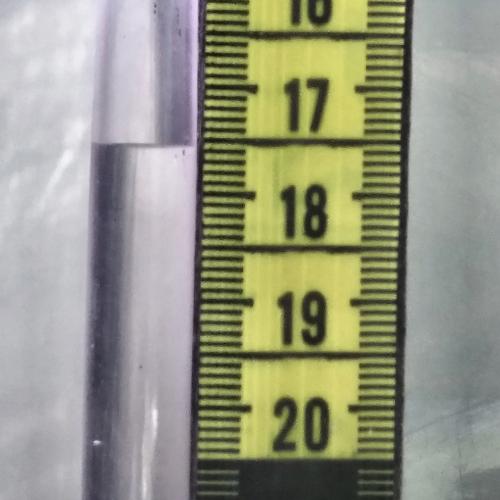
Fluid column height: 17.6 cm